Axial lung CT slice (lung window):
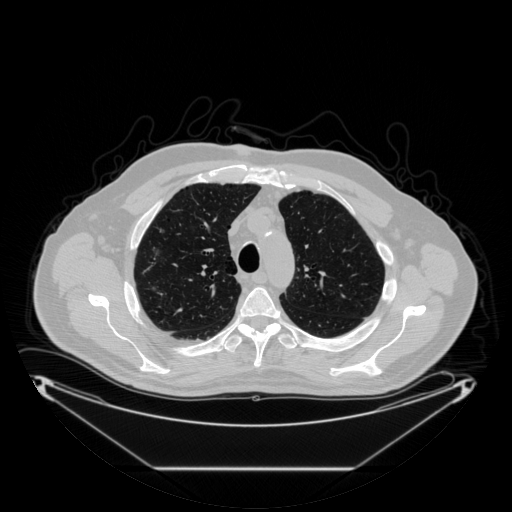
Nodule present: no